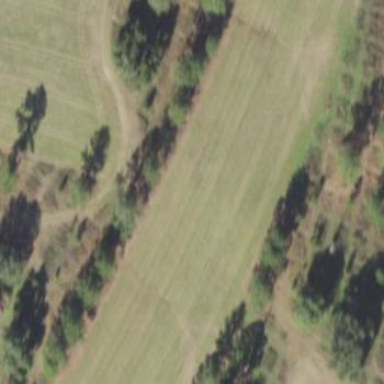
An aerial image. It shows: Orchard.